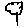
Label: tree